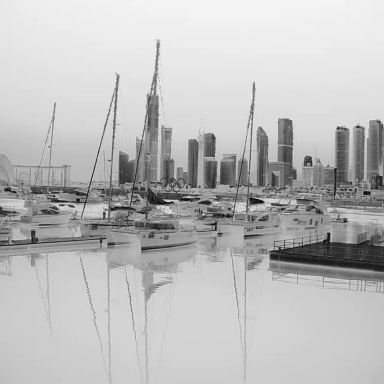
There are four sailboats in the infrared image.